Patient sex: F
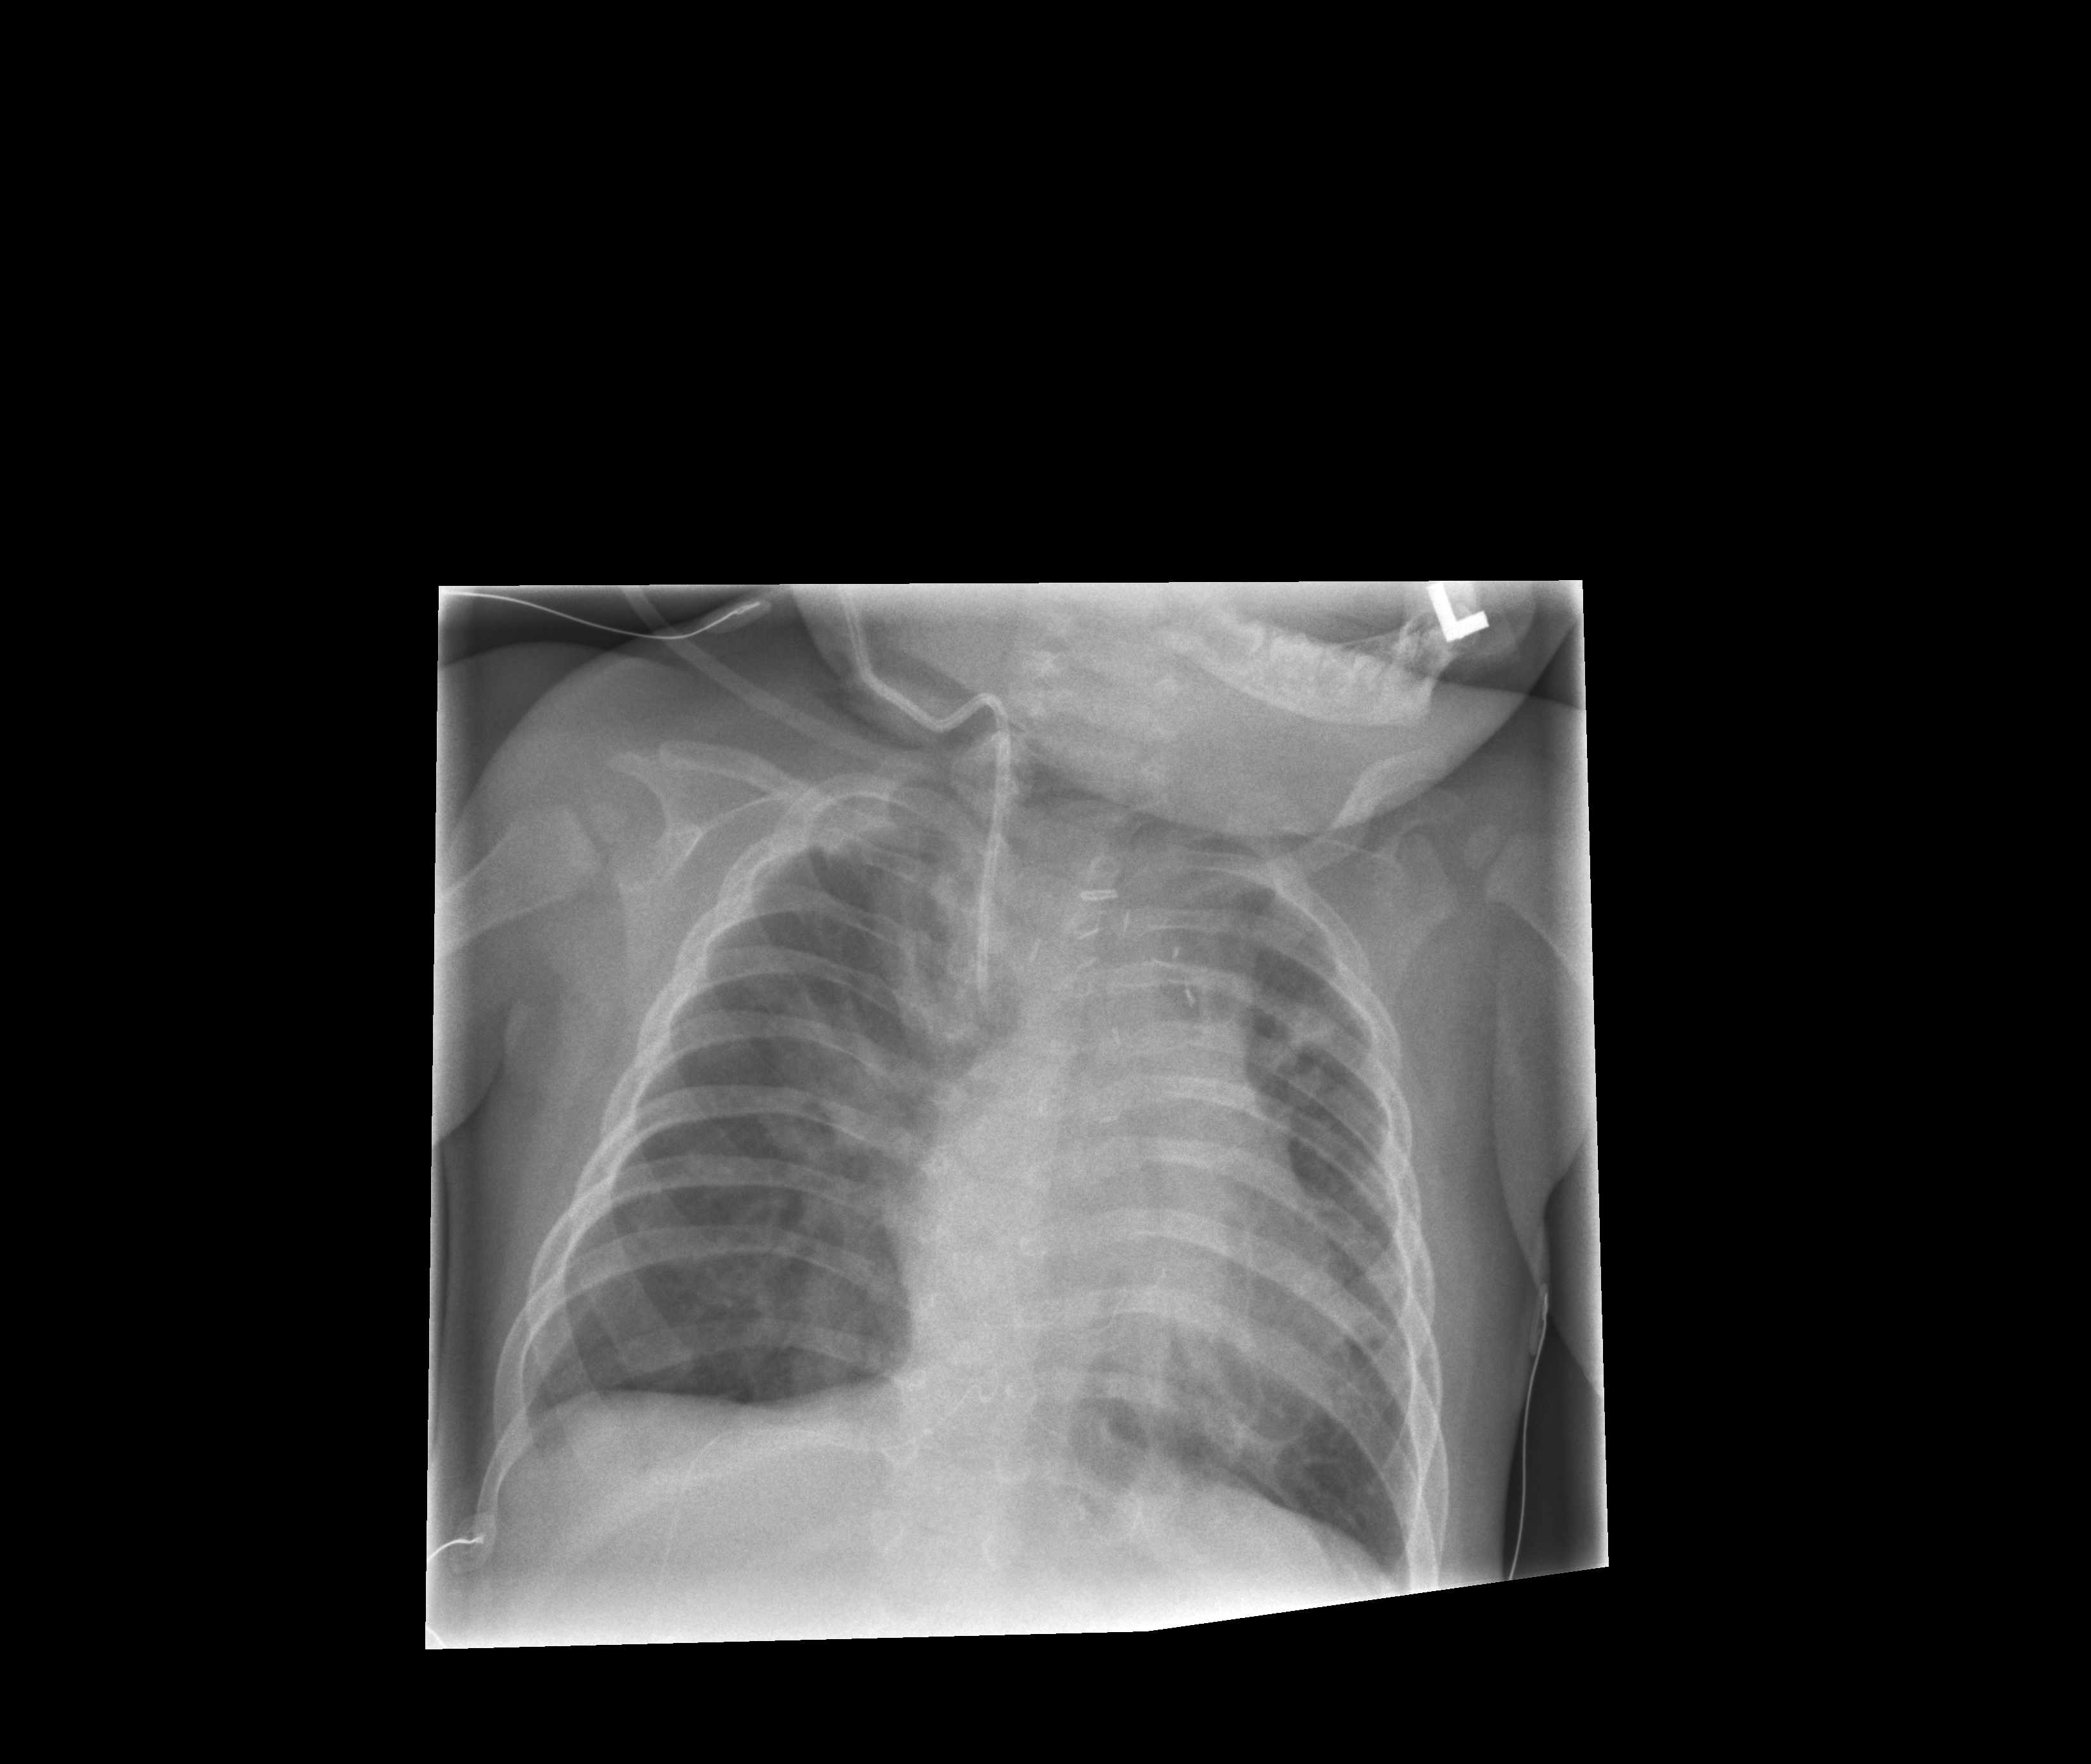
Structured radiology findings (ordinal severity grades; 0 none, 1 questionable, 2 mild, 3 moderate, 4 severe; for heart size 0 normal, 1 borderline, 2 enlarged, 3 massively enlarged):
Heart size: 0
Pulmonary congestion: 0
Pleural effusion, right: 0
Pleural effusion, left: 0
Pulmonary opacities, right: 0
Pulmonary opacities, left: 0
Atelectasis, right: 0
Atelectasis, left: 2